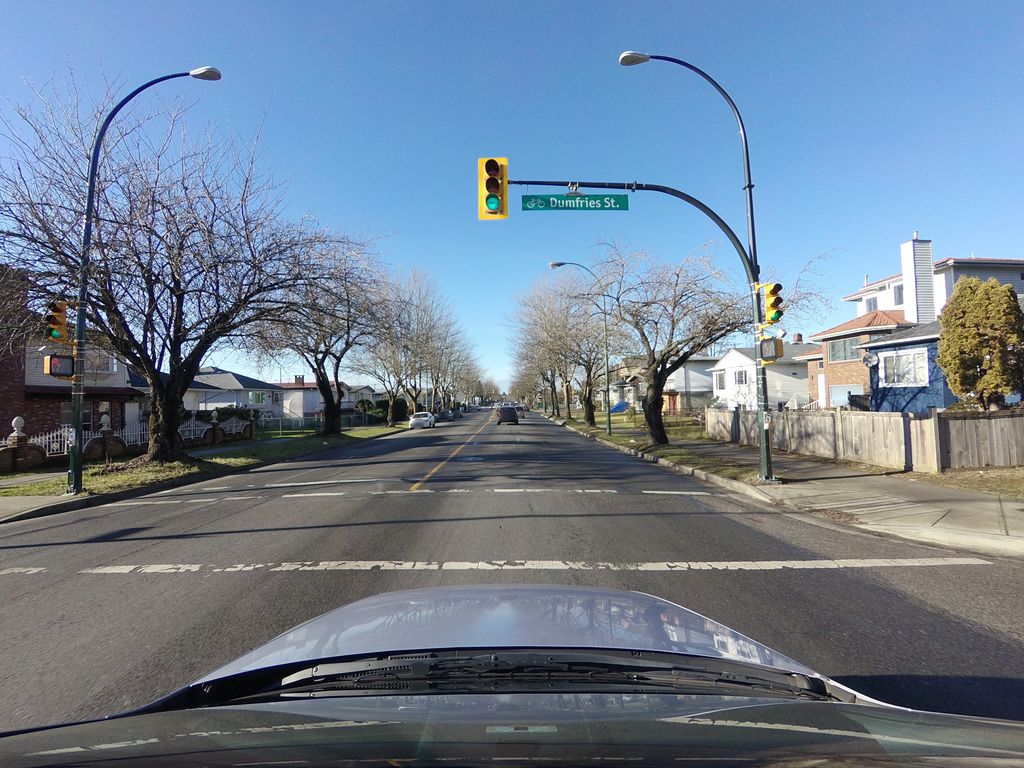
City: vancouver